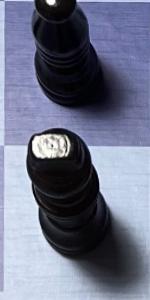
Label: King_Black